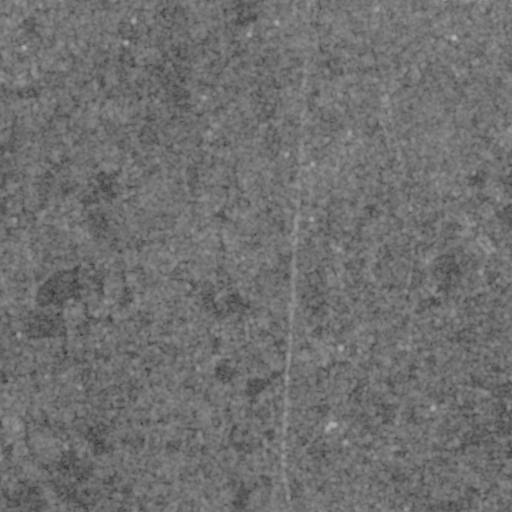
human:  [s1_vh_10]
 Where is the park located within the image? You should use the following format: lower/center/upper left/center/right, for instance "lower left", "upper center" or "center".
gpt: The park is located in the upper right of the image.
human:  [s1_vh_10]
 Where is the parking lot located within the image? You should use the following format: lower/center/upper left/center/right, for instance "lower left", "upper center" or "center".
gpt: The parking lot is located in the lower right of the image.
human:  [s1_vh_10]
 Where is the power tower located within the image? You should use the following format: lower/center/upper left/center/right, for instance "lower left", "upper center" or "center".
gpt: The power tower is located in the right of the image.
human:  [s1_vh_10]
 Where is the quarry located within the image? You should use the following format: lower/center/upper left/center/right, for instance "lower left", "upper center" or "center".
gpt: The quarry is located in the lower left of the image.
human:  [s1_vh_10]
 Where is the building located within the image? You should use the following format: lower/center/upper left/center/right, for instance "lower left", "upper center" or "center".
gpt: There is no building in the image.

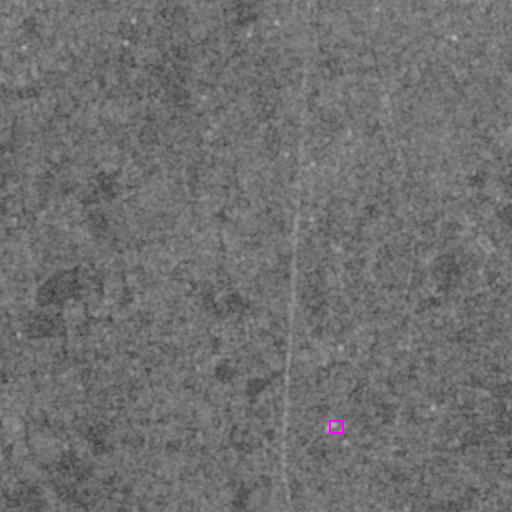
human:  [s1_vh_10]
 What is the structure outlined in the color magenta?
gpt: The structure outlined in magenta is a parking lot.
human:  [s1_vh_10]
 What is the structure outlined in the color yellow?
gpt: There is no yellow outline.